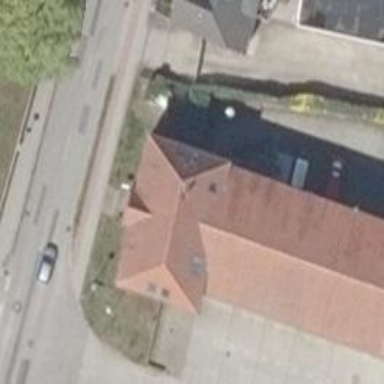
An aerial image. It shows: Fire station building.